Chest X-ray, AP view. Patient: 40 years old, sex F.
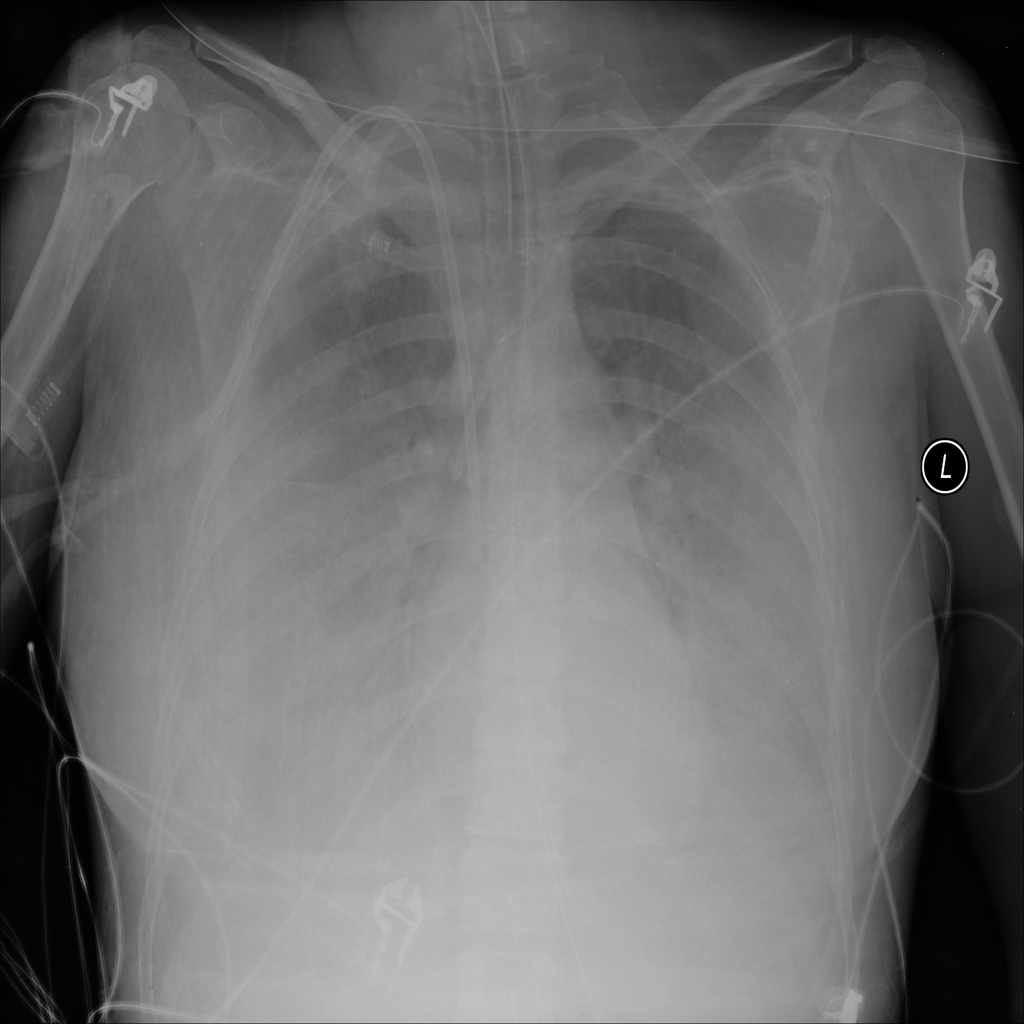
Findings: Edema, Infiltration